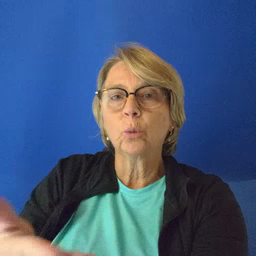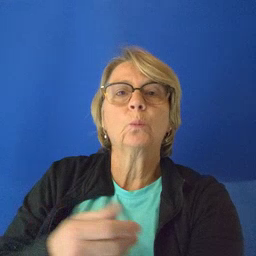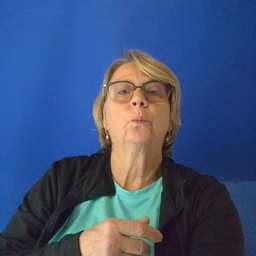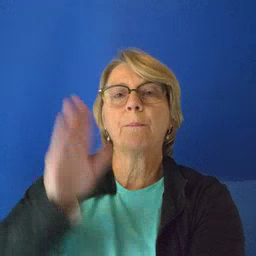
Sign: thankyou